Question: I have some NSData coming back from my server that is of type Json. I would like to know how to access the values present in the json and put them into there own NSString objects.
This is what the structure of the JsonArray looks like

This is the code I am using, however my for loop only ever shows "result" and nothing else.
'''
NSError *error = nil;
NSArray *jsonArray = [NSJSONSerialization JSONObjectWithData:csvData options: NSJSONReadingMutableContainers error: &error];
NSLog(@"%@", jsonArray);
if (!jsonArray) {
NSLog(@"Error parsing JSON: %@", error);
} else {
for(NSDictionary *item in jsonArray) {
NSLog(@"Item: %@", item);
}
}
'''
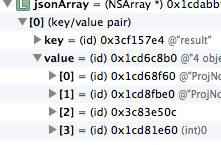
Answer: You can access it like that:
'''
for (NSDictionary *dict in jsonArray)
{
NSLog(@"Data: %@", dict[@"result"]);
}
'''
You have dictionary in your array so you have to enumerate is and access it by key (result, etc.).